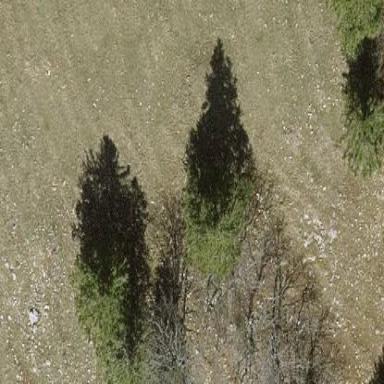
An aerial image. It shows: Serene woodland landscape.